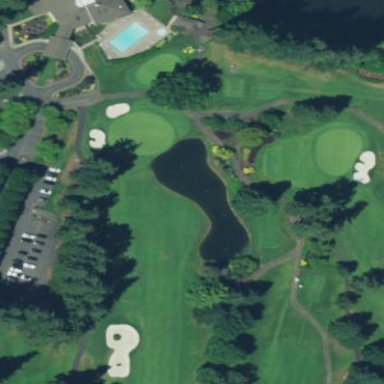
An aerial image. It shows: Scenic view of water hazard on golf course. The natural water feature adds beauty to the landscape.